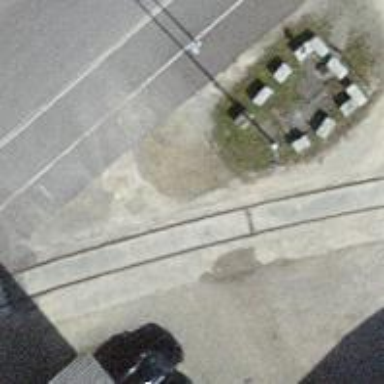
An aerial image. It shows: Level crossing along the railway.